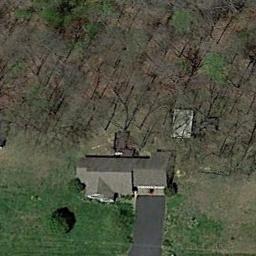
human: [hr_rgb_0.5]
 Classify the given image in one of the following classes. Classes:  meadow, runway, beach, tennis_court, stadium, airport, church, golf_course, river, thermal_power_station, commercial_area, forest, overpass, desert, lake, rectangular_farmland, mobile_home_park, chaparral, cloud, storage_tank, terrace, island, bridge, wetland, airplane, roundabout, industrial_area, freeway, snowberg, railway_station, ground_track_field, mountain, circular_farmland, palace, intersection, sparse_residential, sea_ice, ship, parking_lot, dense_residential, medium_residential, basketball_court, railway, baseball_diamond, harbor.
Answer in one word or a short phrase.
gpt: sparse_residential